Question: I know that there is already sample programs floating around that cover this, but I need to do the towers of hanoi with 6 discs a specific way for an assignment and I'm having trouble. Code I currently have is below:
'''
s([],[],[]).
initial(s([1,2,3,4,5,6], [], [])).
goal(s([],[],[1,2,3,4,5,6])).
'''
I also have 26 lines of code to verify valid states, however I tested that code on it's own and it works, the issue I'm having is creating the code to move the discs from stack to stack. An example of what I'm trying to do along with an example query is below:
'''
changeState((s([A | B],[],[])), s([C], [D], [])) :- C is B, D is A.
?- changeState((s([1,2,3,4,5,6],[],[])), s([2,3,4,5,6], [1], [])).
'''
So this would be the very beginning, where all 6 plates are on the first stack, and I want to move the top plate to the second stack. Essentially, I want to be able to remove the first element from a list, and add it to another list, whether it is empty or not.
Got what I needed above working, now I just need help fixing the traverse predicate. Entire code is below:
'''
%Post A, Post B, Post C
s([],[],[]).
initial(s([1,2,3,4,5,6], [], [])).
goal(s([],[],[1,2,3,4,5,6])).
valid([], _).
valid([H|_], X) :-
X < H.
changeState((s([A|T1], T2, T3)), s(T1, [A|T2], T3)) :-
valid(T2, A).
changeState((s([A|T1], T2, T3)), s(T1, T2, [A|T3])) :-
valid(T3, A).
changeState(s(T1, [A|T2], [B|T3]), s(T1, T2, [A,B|T3])) :-
valid(A,B).
changeState(s([A|T1], T2, [B|T3]), s([B,A|T1], T2, T3)) :-
valid(B, A).
changeState(s(T1, [A|T2], [B|T3]), s(T1, [B,A|T2], T3)) :-
valid(B, A).
changeState(s([A|T1], [B|T2], T3), s(T1, [A,B|T2], T3)) :-
valid(A,B).
changeState(s([A|T1], [B|T2], T3), s([B,A|T1], T2, T3)) :-
valid(B,A).
changeState(s([A|T1], T2, [B|T3]), s(T1, T2, [A,B|T3])) :-
valid(A,B).
changeState(s(T1, [A|T2], T3), s(T1, T2, [A|T3])) :-
valid(T3, A).
changeState(s(T1, [A|T2], T3), s([A|T1], T2, T3)) :-
valid(T1, A).
changeState(s(T1, T2, [A|T3]), s(T1, [A|T2], T3)) :-
valid(T2, A).
changeState(s(T1, T2, [A|T3]), s([A|T1], T2, T3)) :-
valid(T1, A).
traverse(StartNode,Sol,_) :- goal(StartNode), Sol = [StartNode].
traverse(StartNode,Sol,Visit) :- changeState(StartNode, NextNode),
not(member(NextNode, Visit)),
traverse(NextNode, PartialSol, [NextNode|Visit]),
Sol = [StartNode | PartialSol].
'''
When I run this query:
'''
?- traverse((s([1,2,3,4,5,6], [], [])), Sol, s([1,2,3,4,5,6], [], [])).
'''
I get this output:
I've left it running after I get those responses for about 10 minutes and it still doesn't produce new ones so it's just continuing to run over and over again. As mentioned above, the point of the program is to solve the Towers of Hanoi problem with 6 discs using Lists. For those not familiar with Towers of Hanoi, you essentially need to move all discs from the first stack, to the last 3rd stack. You can only move 1 disc at a time, and you cannot place a larger disc on-top of a smaller disc. So you start with (s([1,2,3,4,5,6], [], [])) with each list representing Stack A, Stack B, Stack C respectively, and the goal is to end with (s([], [], [1,2,3,4,5,6])). I manually ran through an entire solution (63 moves) through the changeState predicates and all transitions were accepted, so the issue is with the transverse predicate. The transverse predicate is meant to show all steps that lead up to the solution, and all possible solutions. It's also meant to stop cycles, so that it's not just swapping the same 2 discs over and over again. Can't quite figure out what's wrong with my predicates thats causing me to get this output, I'm still fairly new to prolog, so I would appreciate any help!
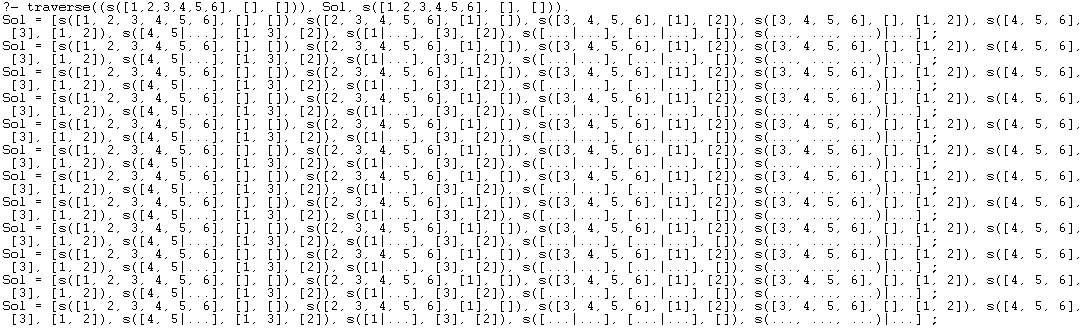
Answer: You can use here instead of 'is/2' (which is typically used to evaluate expressions).
For example we can define a move from the first tower to the second tower, given the second tower is empty:
'''
changeState((s([A|T1],[], T3)), s(T1, [A], T3)).
'''
or we can move an element to the second tower that is non-empty, given the top of the stack is an element that is larger:
'''
changeState(s([A|T1], [B|T2], T3), s(T1, [A,B|T2], T3)) :-
A < B.
'''
The above will result in a total of 12 rules: 3 sources, times 2 destinations times 2 possibilities (empty destination, versus non-empty destination). This is not very elegant. We can construct a helper predicate that checks if the destination stack is valid, with:
'''
valid_stack([], _).
valid_stack([H|_], X) :-
X < H.
'''
so then we can compress the two rules above into:
'''
changeState((s([A|T1], T2, T3)), s(T1, [A|T2], T3)) :-
valid_stack(T2, A).
'''
This will thus result in six rules: three sources, and two destinations.
We thus no longer need to validate the moves, since if the 'changeState' succeeds, then the proposed move is possible the original state was valid.
This is not the full solution however (I leave the rest as an exercise). You will need a mechanism that enumerates over the possible moves, and makes sure that you do not end up in loops (like moving a disc constantly between two towers).
After using the 'traverse/3' predicate, we obtain a list of moves to the goal:
'''
?- traverse(s([1,2,3,4,5,6], [], []), S, [s([1,2,3,4,5,6], [], [])]).
S = [s([1, 2, 3, 4, 5, 6], [], []), s([2, 3, 4, 5, 6], [1], []), s([3, 4, 5, 6], [1], [2]), s([1, 3, 4, 5|...], [], [2]), s([3, 4, 5|...], [], [1, 2]), s([4, 5|...], [3], [1, 2]), s([1|...], [3], [2]), s([...|...], [...|...], [...]), s(..., ..., ...)|...] [write]
S = [s([1, 2, 3, 4, 5, 6], [], []), s([2, 3, 4, 5, 6], [1], []), s([3, 4, 5, 6], [1], [2]), s([1, 3, 4, 5, 6], [], [2]), s([3, 4, 5, 6], [], [1, 2]), s([4, 5, 6], [3], [1, 2]), s([1, 4, 5, 6], [3], [2]), s([4, 5, 6], [1, 3], [2]), s([2, 4, 5, 6], [1, 3], []), s([1, 2, 4, 5, 6], [3], []), s([2, 4, 5, 6], [3], [1]), s([4, 5, 6], [2, 3], [1]), s([1, 4, 5, 6], [2, 3], []), s([4, 5, 6], [1, 2, 3], []), s([5, 6], [1, 2, 3], [4]), s([1, 5, 6], [2, 3], [4]), s([5, 6], [2, 3], [1, 4]), s([2, 5, 6], [3], [1, 4]), s([1, 2, 5, 6], [3], [4]), s([2, 5, 6], [1, 3], [4]), s([5, 6], [1, 3], [2, 4]), s([1, 5, 6], [3], [2, 4]), s([5, 6], [3], [1, 2, 4]), s([3, 5, 6], [], [1, 2, 4]), s([1, 3, 5, 6], [], [2, 4]), s([3, 5, 6], [1], [2, 4]), s([2, 3, 5, 6], [1], [4]), s([1, 2, 3, 5, 6], [], [4]), s([2, 3, 5, 6], [], [1, 4]), s([3, 5, 6], [2], [1, 4]), s([1, 3, 5, 6], [2], [4]), s([3, 5, 6], [1, 2], [4]), s([5, 6], [1, 2], [3, 4]), s([1, 5, 6], [2], [3, 4]), s([5, 6], [2], [1, 3, 4]), s([2, 5, 6], [], [1, 3, 4]), s([1, 2, 5, 6], [], [3, 4]), s([2, 5, 6], [1], [3, 4]), s([5, 6], [1], [2, 3, 4]), s([1, 5, 6], [], [2, 3, 4]), s([5, 6], [], [1, 2, 3, 4]), s([6], [5], [1, 2, 3, 4]), s([1, 6], [5], [2, 3, 4]), s([6], [1, 5], [2, 3, 4]), s([2, 6], [1, 5], [3, 4]), s([1, 2, 6], [5], [3, 4]), s([2, 6], [5], [1, 3, 4]), s([6], [2, 5], [1, 3, 4]), s([1, 6], [2, 5], [3, 4]), s([6], [1, 2, 5], [3, 4]), s([3, 6], [1, 2, 5], [4]), s([1, 3, 6], [2, 5], [4]), s([3, 6], [2, 5], [1, 4]), s([2, 3, 6], [5], [1, 4]), s([1, 2, 3, 6], [5], [4]), s([2, 3, 6], [1, 5], [4]), s([3, 6], [1, 5], [2, 4]), s([1, 3, 6], [5], [2, 4]), s([3, 6], [5], [1, 2, 4]), s([6], [3, 5], [1, 2, 4]), s([1, 6], [3, 5], [2, 4]), s([6], [1, 3, 5], [2, 4]), s([2, 6], [1, 3, 5], [4]), s([1, 2, 6], [3, 5], [4]), s([2, 6], [3, 5], [1, 4]), s([6], [2, 3, 5], [1, 4]), s([1, 6], [2, 3, 5], [4]), s([6], [1, 2, 3, 5], [4]), s([4, 6], [1, 2, 3, 5], []), s([1, 4, 6], [2, 3, 5], []), s([4, 6], [2, 3, 5], [1]), s([2, 4, 6], [3, 5], [1]), s([1, 2, 4, 6], [3, 5], []), s([2, 4, 6], [1, 3, 5], []), s([4, 6], [1, 3, 5], [2]), s([1, 4, 6], [3, 5], [2]), s([4, 6], [3, 5], [1, 2]), s([3, 4, 6], [5], [1, 2]), s([1, 3, 4, 6], [5], [2]), s([3, 4, 6], [1, 5], [2]), s([2, 3, 4, 6], [1, 5], []), s([1, 2, 3, 4, 6], [5], []), s([2, 3, 4, 6], [5], [1]), s([3, 4, 6], [2, 5], [1]), s([1, 3, 4, 6], [2, 5], []), s([3, 4, 6], [1, 2, 5], []), s([4, 6], [1, 2, 5], [3]), s([1, 4, 6], [2, 5], [3]), s([4, 6], [2, 5], [1, 3]), s([2, 4, 6], [5], [1, 3]), s([1, 2, 4, 6], [5], [3]), s([2, 4, 6], [1, 5], [3]), s([4, 6], [1, 5], [2, 3]), s([1, 4, 6], [5], [2, 3]), s([4, 6], [5], [1, 2, 3]), s([6], [4, 5], [1, 2, 3]), s([1, 6], [4, 5], [2, 3]), s([6], [1, 4, 5], [2, 3]), s([2, 6], [1, 4, 5], [3]), s([1, 2, 6], [4, 5], [3]), s([2, 6], [4, 5], [1, 3]), s([6], [2, 4, 5], [1, 3]), s([1, 6], [2, 4, 5], [3]), s([6], [1, 2, 4, 5], [3]), s([3, 6], [1, 2, 4, 5], []), s([1, 3, 6], [2, 4, 5], []), s([3, 6], [2, 4, 5], [1]), s([2, 3, 6], [4, 5], [1]), s([1, 2, 3, 6], [4, 5], []), s([2, 3, 6], [1, 4, 5], []), s([3, 6], [1, 4, 5], [2]), s([1, 3, 6], [4, 5], [2]), s([3, 6], [4, 5], [1, 2]), s([6], [3, 4, 5], [1, 2]), s([1, 6], [3, 4, 5], [2]), s([6], [1, 3, 4, 5], [2]), s([2, 6], [1, 3, 4, 5], []), s([1, 2, 6], [3, 4, 5], []), s([2, 6], [3, 4, 5], [1]), s([6], [2, 3, 4, 5], [1]), s([1, 6], [2, 3, 4, 5], []), s([6], [1, 2, 3, 4, 5], []), s([], [1, 2, 3, 4, 5], [6]), s([1], [2, 3, 4, 5], [6]), s([], [2, 3, 4, 5], [1, 6]), s([2], [3, 4, 5], [1, 6]), s([1, 2], [3, 4, 5], [6]), s([2], [1, 3, 4, 5], [6]), s([], [1, 3, 4, 5], [2, 6]), s([1], [3, 4, 5], [2, 6]), s([], [3, 4, 5], [1, 2, 6]), s([3], [4, 5], [1, 2, 6]), s([1, 3], [4, 5], [2, 6]), s([3], [1, 4, 5], [2, 6]), s([2, 3], [1, 4, 5], [6]), s([1, 2, 3], [4, 5], [6]), s([2, 3], [4, 5], [1, 6]), s([3], [2, 4, 5], [1, 6]), s([1, 3], [2, 4, 5], [6]), s([3], [1, 2, 4, 5], [6]), s([], [1, 2, 4, 5], [3, 6]), s([1], [2, 4, 5], [3, 6]), s([], [2, 4, 5], [1, 3, 6]), s([2], [4, 5], [1, 3, 6]), s([1, 2], [4, 5], [3, 6]), s([2], [1, 4, 5], [3, 6]), s([], [1, 4, 5], [2, 3, 6]), s([1], [4, 5], [2, 3, 6]), s([], [4, 5], [1, 2, 3, 6]), s([4], [5], [1, 2, 3, 6]), s([1, 4], [5], [2, 3, 6]), s([4], [1, 5], [2, 3, 6]), s([2, 4], [1, 5], [3, 6]), s([1, 2, 4], [5], [3, 6]), s([2, 4], [5], [1, 3, 6]), s([4], [2, 5], [1, 3, 6]), s([1, 4], [2, 5], [3, 6]), s([4], [1, 2, 5], [3, 6]), s([3, 4], [1, 2, 5], [6]), s([1, 3, 4], [2, 5], [6]), s([3, 4], [2, 5], [1, 6]), s([2, 3, 4], [5], [1, 6]), s([1, 2, 3, 4], [5], [6]), s([2, 3, 4], [1, 5], [6]), s([3, 4], [1, 5], [2, 6]), s([1, 3, 4], [5], [2, 6]), s([3, 4], [5], [1, 2, 6]), s([4], [3, 5], [1, 2, 6]), s([1, 4], [3, 5], [2, 6]), s([4], [1, 3, 5], [2, 6]), s([2, 4], [1, 3, 5], [6]), s([1, 2, 4], [3, 5], [6]), s([2, 4], [3, 5], [1, 6]), s([4], [2, 3, 5], [1, 6]), s([1, 4], [2, 3, 5], [6]), s([4], [1, 2, 3, 5], [6]), s([], [1, 2, 3, 5], [4, 6]), s([1], [2, 3, 5], [4, 6]), s([], [2, 3, 5], [1, 4, 6]), s([2], [3, 5], [1, 4, 6]), s([1, 2], [3, 5], [4, 6]), s([2], [1, 3, 5], [4, 6]), s([], [1, 3, 5], [2, 4, 6]), s([1], [3, 5], [2, 4, 6]), s([], [3, 5], [1, 2, 4, 6]), s([3], [5], [1, 2, 4, 6]), s([1, 3], [5], [2, 4, 6]), s([3], [1, 5], [2, 4, 6]), s([2, 3], [1, 5], [4, 6]), s([1, 2, 3], [5], [4, 6]), s([2, 3], [5], [1, 4, 6]), s([3], [2, 5], [1, 4, 6]), s([1, 3], [2, 5], [4, 6]), s([3], [1, 2, 5], [4, 6]), s([], [1, 2, 5], [3, 4, 6]), s([1], [2, 5], [3, 4, 6]), s([], [2, 5], [1, 3, 4, 6]), s([2], [5], [1, 3, 4, 6]), s([1, 2], [5], [3, 4, 6]), s([2], [1, 5], [3, 4, 6]), s([], [1, 5], [2, 3, 4, 6]), s([1], [5], [2, 3, 4, 6]), s([], [5], [1, 2, 3, 4, 6]), s([5], [], [1, 2, 3, 4, 6]), s([1, 5], [], [2, 3, 4, 6]), s([5], [1], [2, 3, 4, 6]), s([2, 5], [1], [3, 4, 6]), s([1, 2, 5], [], [3, 4, 6]), s([2, 5], [], [1, 3, 4, 6]), s([5], [2], [1, 3, 4, 6]), s([1, 5], [2], [3, 4, 6]), s([5], [1, 2], [3, 4, 6]), s([3, 5], [1, 2], [4, 6]), s([1, 3, 5], [2], [4, 6]), s([3, 5], [2], [1, 4, 6]), s([2, 3, 5], [], [1, 4, 6]), s([1, 2, 3, 5], [], [4, 6]), s([2, 3, 5], [1], [4, 6]), s([3, 5], [1], [2, 4, 6]), s([1, 3, 5], [], [2, 4, 6]), s([3, 5], [], [1, 2, 4, 6]), s([5], [3], [1, 2, 4, 6]), s([1, 5], [3], [2, 4, 6]), s([5], [1, 3], [2, 4, 6]), s([2, 5], [1, 3], [4, 6]), s([1, 2, 5], [3], [4, 6]), s([2, 5], [3], [1, 4, 6]), s([5], [2, 3], [1, 4, 6]), s([1, 5], [2, 3], [4, 6]), s([5], [1, 2, 3], [4, 6]), s([4, 5], [1, 2, 3], [6]), s([1, 4, 5], [2, 3], [6]), s([4, 5], [2, 3], [1, 6]), s([2, 4, 5], [3], [1, 6]), s([1, 2, 4, 5], [3], [6]), s([2, 4, 5], [1, 3], [6]), s([4, 5], [1, 3], [2, 6]), s([1, 4, 5], [3], [2, 6]), s([4, 5], [3], [1, 2, 6]), s([3, 4, 5], [], [1, 2, 6]), s([1, 3, 4, 5], [], [2, 6]), s([3, 4, 5], [1], [2, 6]), s([2, 3, 4, 5], [1], [6]), s([1, 2, 3, 4, 5], [], [6]), s([2, 3, 4, 5], [], [1, 6]), s([3, 4, 5], [2], [1, 6]), s([1, 3, 4, 5], [2], [6]), s([3, 4, 5], [1, 2], [6]), s([4, 5], [1, 2], [3, 6]), s([1, 4, 5], [2], [3, 6]), s([4, 5], [2], [1, 3, 6]), s([2, 4, 5], [], [1, 3, 6]), s([1, 2, 4, 5], [], [3, 6]), s([2, 4, 5], [1], [3, 6]), s([4, 5], [1], [2, 3, 6]), s([1, 4, 5], [], [2, 3, 6]), s([4, 5], [], [1, 2, 3, 6]), s([5], [4], [1, 2, 3, 6]), s([1, 5], [4], [2, 3, 6]), s([5], [1, 4], [2, 3, 6]), s([2, 5], [1, 4], [3, 6]), s([1, 2, 5], [4], [3, 6]), s([2, 5], [4], [1, 3, 6]), s([5], [2, 4], [1, 3, 6]), s([1, 5], [2, 4], [3, 6]), s([5], [1, 2, 4], [3, 6]), s([3, 5], [1, 2, 4], [6]), s([1, 3, 5], [2, 4], [6]), s([3, 5], [2, 4], [1, 6]), s([2, 3, 5], [4], [1, 6]), s([1, 2, 3, 5], [4], [6]), s([2, 3, 5], [1, 4], [6]), s([3, 5], [1, 4], [2, 6]), s([1, 3, 5], [4], [2, 6]), s([3, 5], [4], [1, 2, 6]), s([5], [3, 4], [1, 2, 6]), s([1, 5], [3, 4], [2, 6]), s([5], [1, 3, 4], [2, 6]), s([2, 5], [1, 3, 4], [6]), s([1, 2, 5], [3, 4], [6]), s([2, 5], [3, 4], [1, 6]), s([5], [2, 3, 4], [1, 6]), s([1, 5], [2, 3, 4], [6]), s([5], [1, 2, 3, 4], [6]), s([], [1, 2, 3, 4], [5, 6]), s([1], [2, 3, 4], [5, 6]), s([], [2, 3, 4], [1, 5, 6]), s([2], [3, 4], [1, 5, 6]), s([1, 2], [3, 4], [5, 6]), s([2], [1, 3, 4], [5, 6]), s([], [1, 3, 4], [2, 5, 6]), s([1], [3, 4], [2, 5, 6]), s([], [3, 4], [1, 2, 5, 6]), s([3], [4], [1, 2, 5, 6]), s([1, 3], [4], [2, 5, 6]), s([3], [1, 4], [2, 5, 6]), s([2, 3], [1, 4], [5, 6]), s([1, 2, 3], [4], [5, 6]), s([2, 3], [4], [1, 5, 6]), s([3], [2, 4], [1, 5, 6]), s([1, 3], [2, 4], [5, 6]), s([3], [1, 2, 4], [5, 6]), s([], [1, 2, 4], [3, 5, 6]), s([1], [2, 4], [3, 5, 6]), s([], [2, 4], [1, 3, 5, 6]), s([2], [4], [1, 3, 5, 6]), s([1, 2], [4], [3, 5, 6]), s([2], [1, 4], [3, 5, 6]), s([], [1, 4], [2, 3, 5, 6]), s([1], [4], [2, 3, 5, 6]), s([], [4], [1, 2, 3, 5, 6]), s([4], [], [1, 2, 3, 5, 6]), s([1, 4], [], [2, 3, 5, 6]), s([4], [1], [2, 3, 5, 6]), s([2, 4], [1], [3, 5, 6]), s([1, 2, 4], [], [3, 5, 6]), s([2, 4], [], [1, 3, 5, 6]), s([4], [2], [1, 3, 5, 6]), s([1, 4], [2], [3, 5, 6]), s([4], [1, 2], [3, 5, 6]), s([3, 4], [1, 2], [5, 6]), s([1, 3, 4], [2], [5, 6]), s([3, 4], [2], [1, 5, 6]), s([2, 3, 4], [], [1, 5, 6]), s([1, 2, 3, 4], [], [5, 6]), s([2, 3, 4], [1], [5, 6]), s([3, 4], [1], [2, 5, 6]), s([1, 3, 4], [], [2, 5, 6]), s([3, 4], [], [1, 2, 5, 6]), s([4], [3], [1, 2, 5, 6]), s([1, 4], [3], [2, 5, 6]), s([4], [1, 3], [2, 5, 6]), s([2, 4], [1, 3], [5, 6]), s([1, 2, 4], [3], [5, 6]), s([2, 4], [3], [1, 5, 6]), s([4], [2, 3], [1, 5, 6]), s([1, 4], [2, 3], [5, 6]), s([4], [1, 2, 3], [5, 6]), s([], [1, 2, 3], [4, 5, 6]), s([1], [2, 3], [4, 5, 6]), s([], [2, 3], [1, 4, 5, 6]), s([2], [3], [1, 4, 5, 6]), s([1, 2], [3], [4, 5, 6]), s([2], [1, 3], [4, 5, 6]), s([], [1, 3], [2, 4, 5, 6]), s([1], [3], [2, 4, 5, 6]), s([], [3], [1, 2, 4, 5, 6]), s([3], [], [1, 2, 4, 5, 6]), s([1, 3], [], [2, 4, 5, 6]), s([3], [1], [2, 4, 5, 6]), s([2, 3], [1], [4, 5, 6]), s([1, 2, 3], [], [4, 5, 6]), s([2, 3], [], [1, 4, 5, 6]), s([3], [2], [1, 4, 5, 6]), s([1, 3], [2], [4, 5, 6]), s([3], [1, 2], [4, 5, 6]), s([], [1, 2], [3, 4, 5, 6]), s([1], [2], [3, 4, 5, 6]), s([], [2], [1, 3, 4, 5, 6]), s([2], [], [1, 3, 4, 5, 6]), s([1, 2], [], [3, 4, 5, 6]), s([2], [1], [3, 4, 5, 6]), s([], [1], [2, 3, 4, 5, 6]), s([1], [], [2, 3, 4, 5, 6]), s([], [], [1, 2, 3, 4, 5, 6])]
'''
In SWI-Prolog, one needs to hit you ask the interactive shell to <URL>.